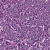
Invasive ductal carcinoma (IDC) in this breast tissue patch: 0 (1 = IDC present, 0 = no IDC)